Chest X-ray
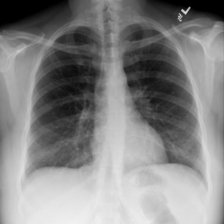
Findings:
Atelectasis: negative
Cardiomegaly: negative
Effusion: negative
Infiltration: negative
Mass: negative
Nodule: negative
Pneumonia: negative
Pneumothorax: negative
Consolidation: negative
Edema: negative
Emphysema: negative
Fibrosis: negative
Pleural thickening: negative
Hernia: negative